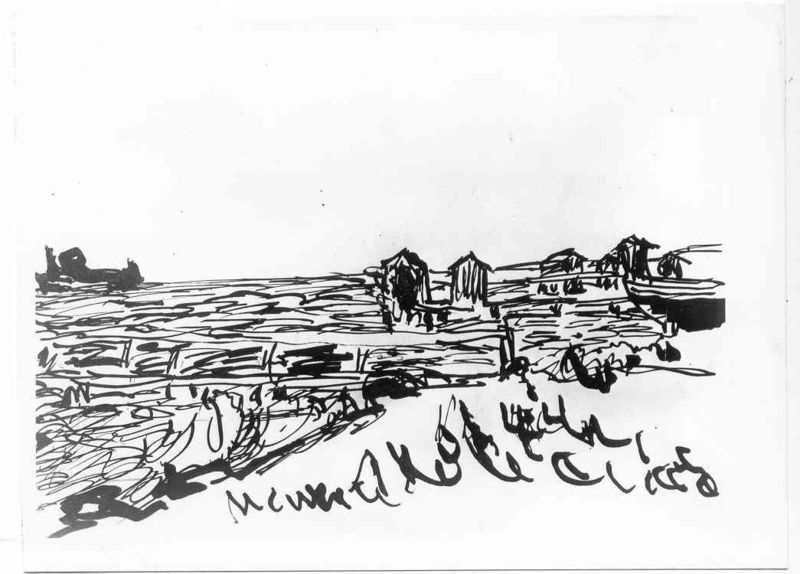
Titel: Strand mit Badekarren
Künstler: Ernst Ludwig Kirchner
Standort: Karlsruhe
Institution: Staatliche Kunsthalle Karlsruhe
Schlagwörter: blue, people, white, black, modern, noir, painting, wooden, wood, rock, sky, tree, boat, field, house, lake, ocean, sand, sea, ship, shore, water, waves, horizon, houses, roofs, village, grass, river, drawing, black and white, sketch, pen, beach, boats, wave, abstract, bridge, fence, town, schwarz, ink, buildings, maison, boot, schiff, wasser, eave, lines, space, meer, landschaft, strokes, surreal, wiese, current, dock, landing, pier, cottages, schwarz weiß, häuser, desolate, marker, scribbles, huts, surrealismus, minimalismus, tinte, anchored, sheds, houseboat, fishing boats, chanson, mer, desordonne